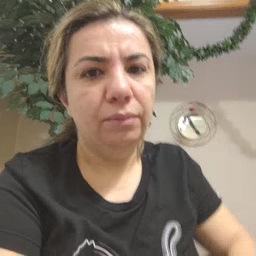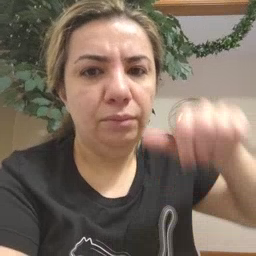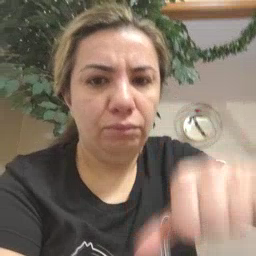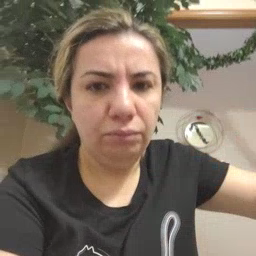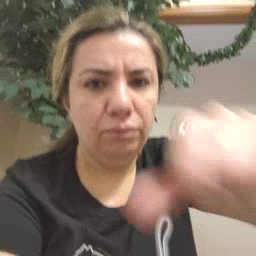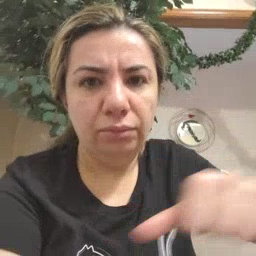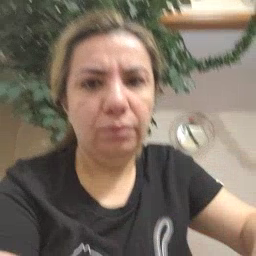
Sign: puzzle